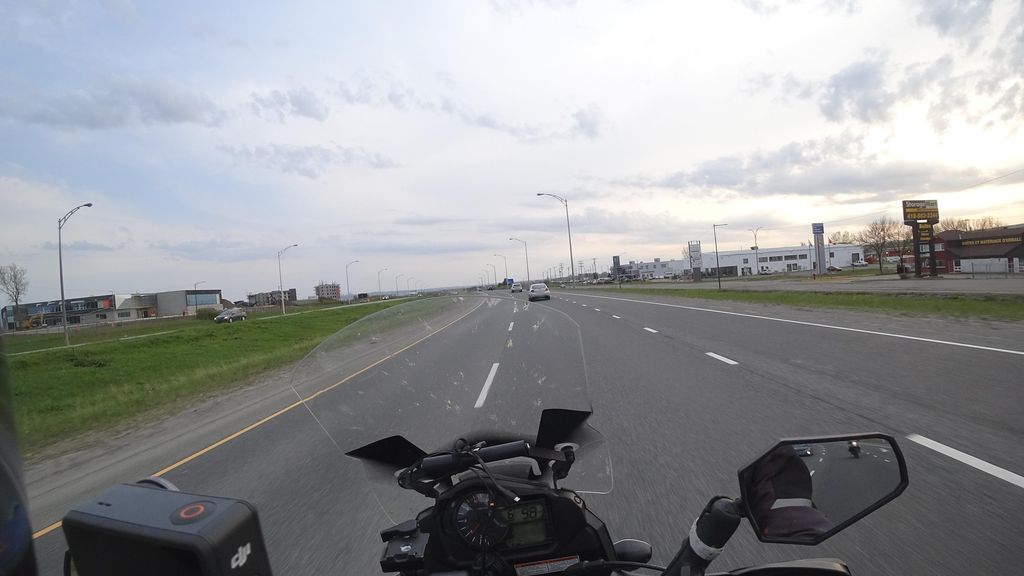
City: quebec_city